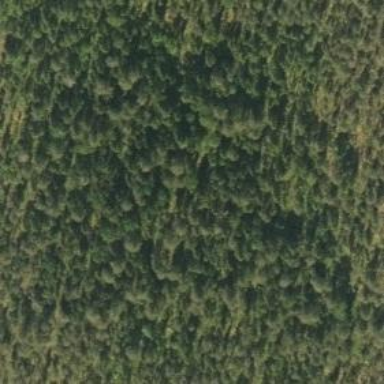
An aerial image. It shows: Woodland consisting mainly of needle-leaved trees.